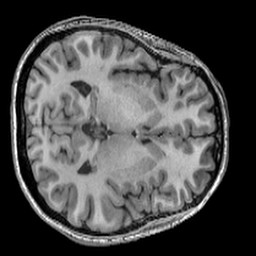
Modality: T1w
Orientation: axial
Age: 46
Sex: female
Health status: ill
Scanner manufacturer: ge
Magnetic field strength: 3 T
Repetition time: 0.008164 s
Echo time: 0.003184 s